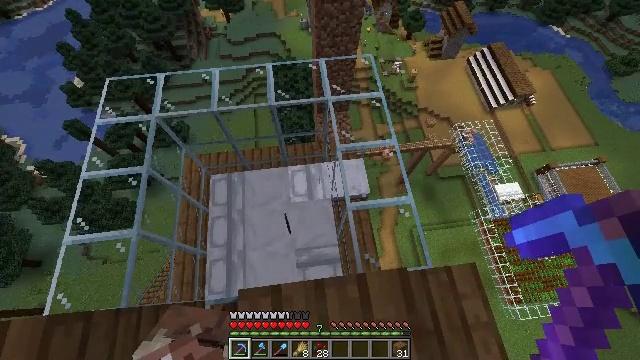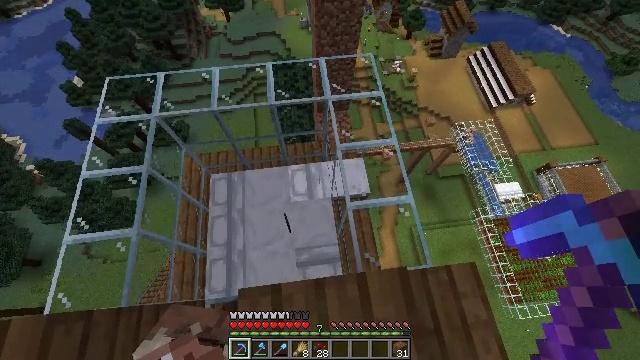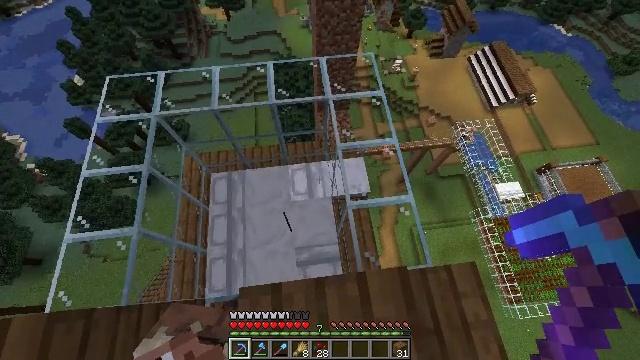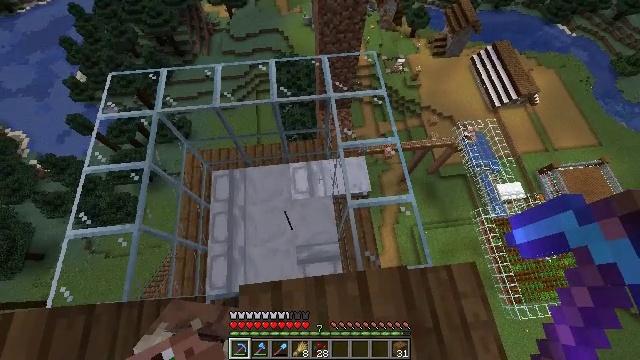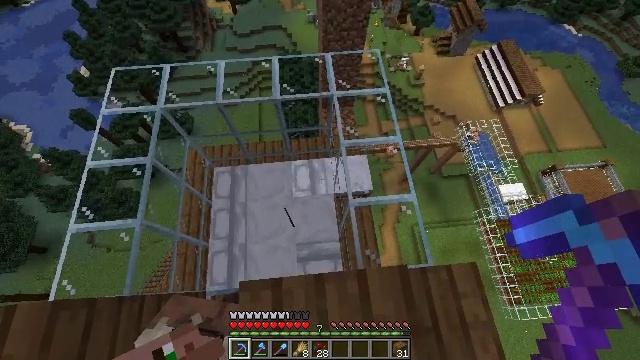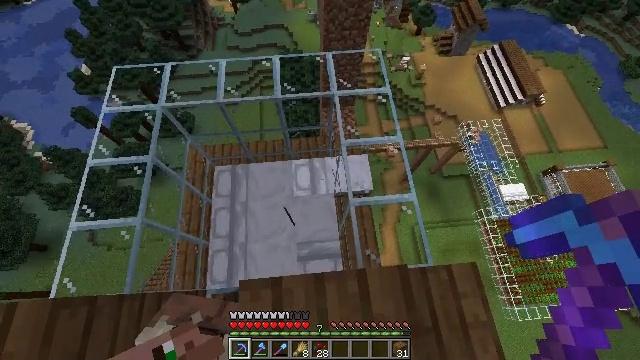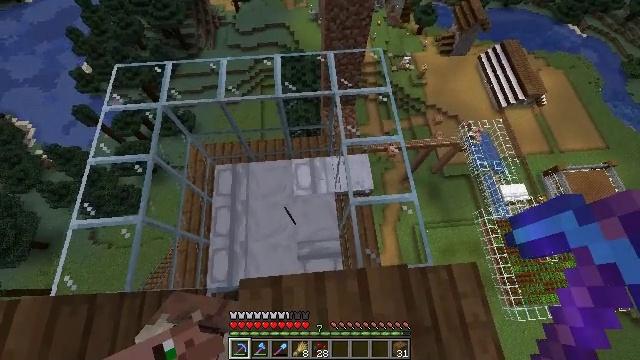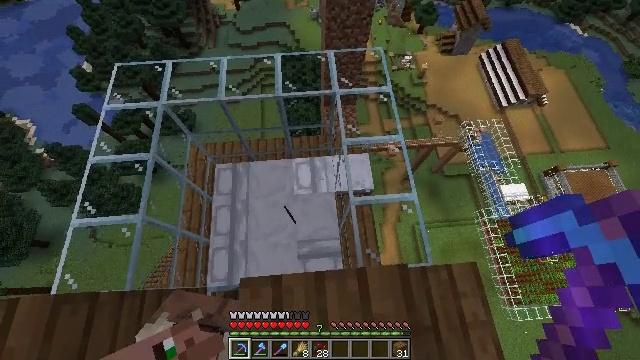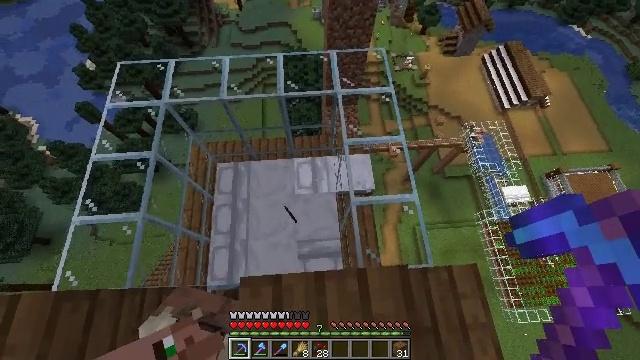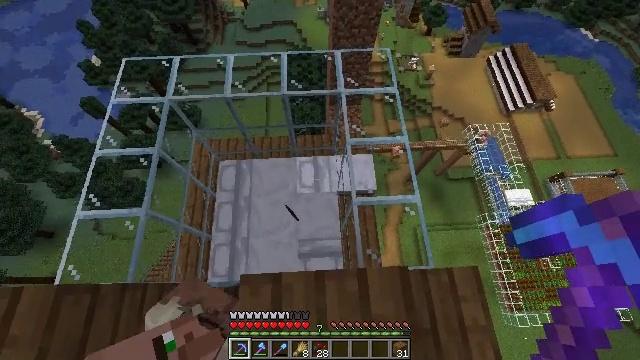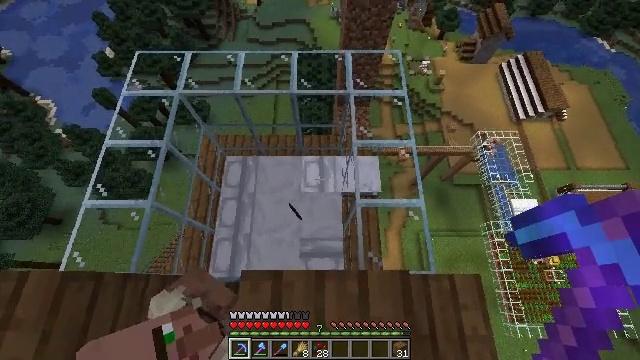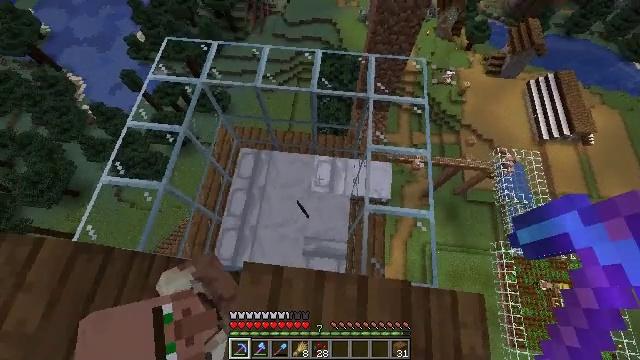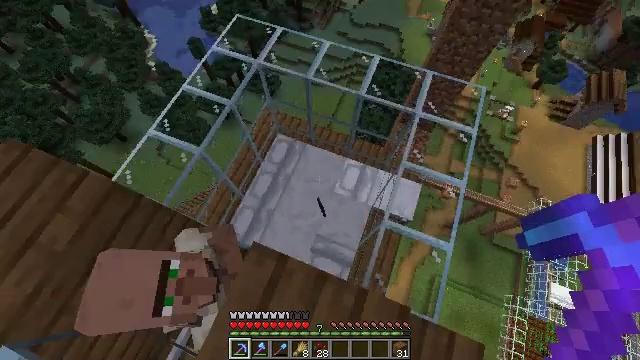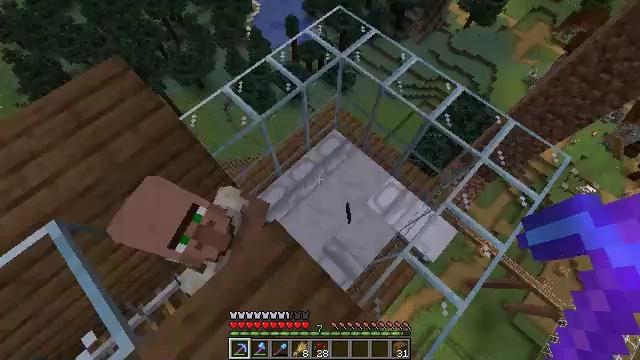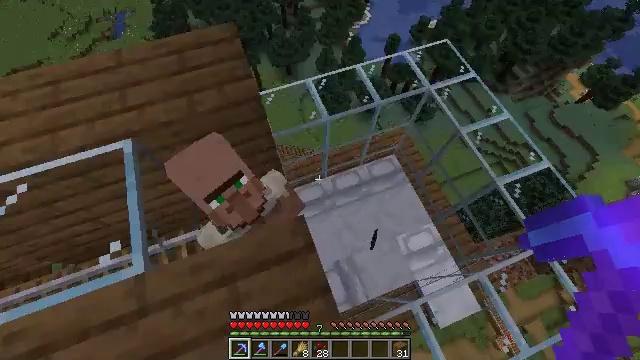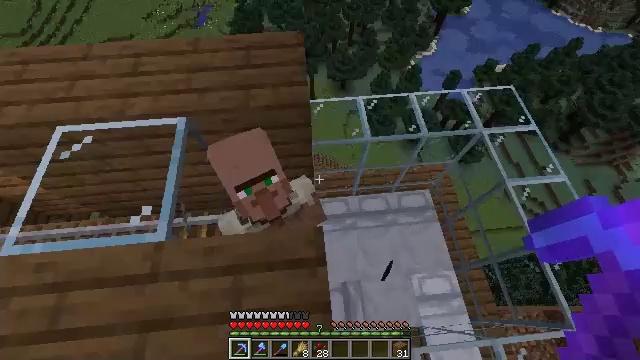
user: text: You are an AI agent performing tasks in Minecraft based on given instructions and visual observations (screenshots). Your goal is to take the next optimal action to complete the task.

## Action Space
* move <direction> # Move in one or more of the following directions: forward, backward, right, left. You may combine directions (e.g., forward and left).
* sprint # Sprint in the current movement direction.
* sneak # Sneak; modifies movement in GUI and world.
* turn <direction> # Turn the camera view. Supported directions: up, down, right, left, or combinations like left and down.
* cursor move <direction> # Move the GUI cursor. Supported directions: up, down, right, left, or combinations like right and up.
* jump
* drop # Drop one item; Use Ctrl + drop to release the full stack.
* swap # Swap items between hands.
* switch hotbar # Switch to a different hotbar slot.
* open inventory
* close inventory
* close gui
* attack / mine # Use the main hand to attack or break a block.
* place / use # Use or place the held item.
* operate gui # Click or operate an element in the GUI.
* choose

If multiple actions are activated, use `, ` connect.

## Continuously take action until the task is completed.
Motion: motion action
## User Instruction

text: Remove the glass to use the space.
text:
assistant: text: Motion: no_op
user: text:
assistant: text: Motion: no_op
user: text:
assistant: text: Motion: no_op
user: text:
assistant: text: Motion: no_op
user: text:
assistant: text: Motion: no_op
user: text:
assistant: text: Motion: no_op
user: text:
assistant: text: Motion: no_op
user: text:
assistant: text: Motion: no_op
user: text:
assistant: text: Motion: turn left
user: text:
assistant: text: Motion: turn left
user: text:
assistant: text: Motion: turn left
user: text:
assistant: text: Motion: turn left
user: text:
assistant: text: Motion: turn left
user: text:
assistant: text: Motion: turn left and up
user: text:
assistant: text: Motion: turn left and up
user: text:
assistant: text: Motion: turn left and up
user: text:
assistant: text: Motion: turn left
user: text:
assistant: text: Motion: no_op
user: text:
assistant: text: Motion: turn up
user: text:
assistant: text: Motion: no_op
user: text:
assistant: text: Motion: no_op
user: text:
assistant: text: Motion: no_op
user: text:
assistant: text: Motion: turn left
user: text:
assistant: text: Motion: turn left and up
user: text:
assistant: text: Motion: turn left and up
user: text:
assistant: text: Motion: turn left
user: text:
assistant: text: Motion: no_op
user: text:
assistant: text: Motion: no_op
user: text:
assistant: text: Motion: no_op
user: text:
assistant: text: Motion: no_op